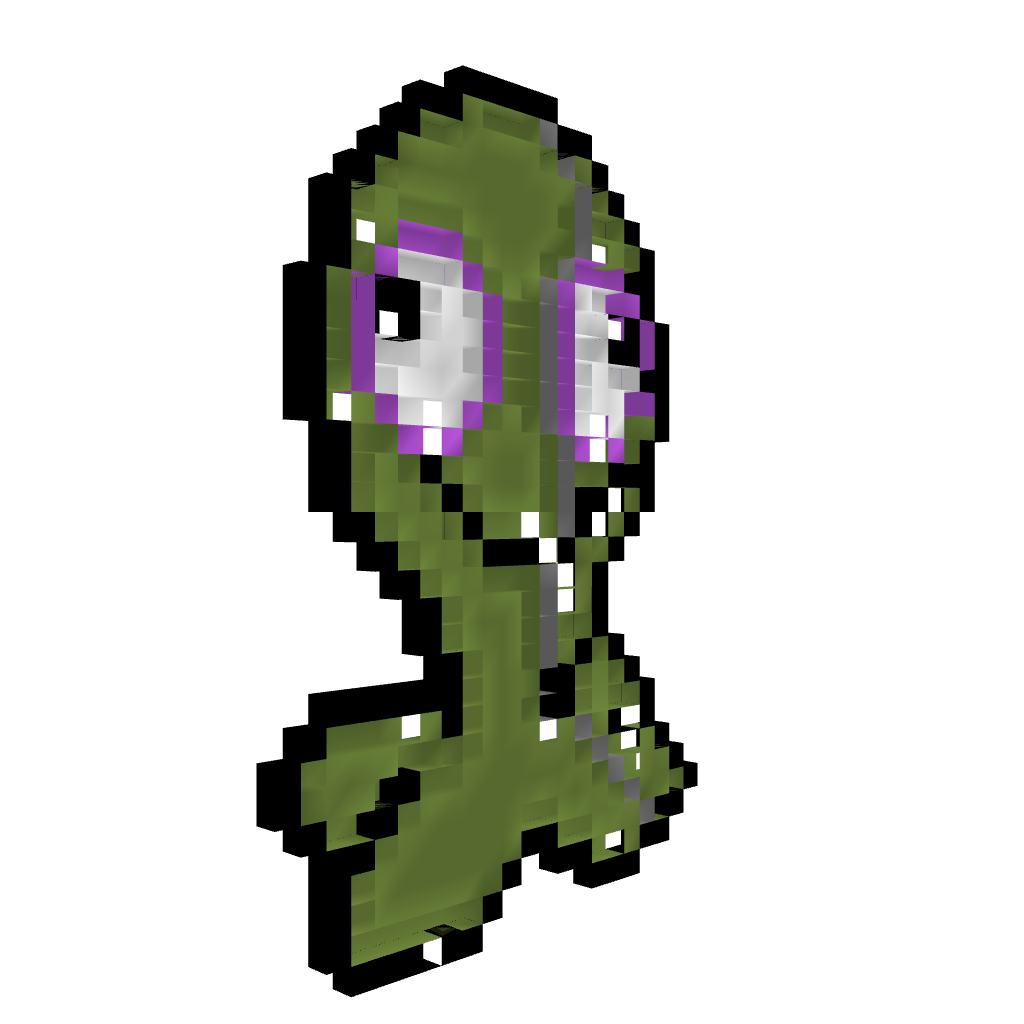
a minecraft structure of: ChuChu bad low quality